Group 1:
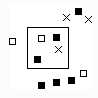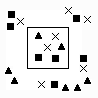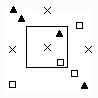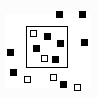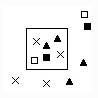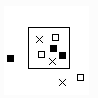
Group 2:
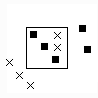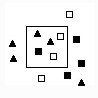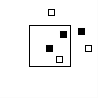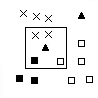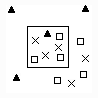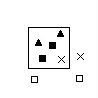
Rule separating the two groups: Ratio of inside to outside identical shapes is constant vs. not so.
Concepts: fraction, inside, interior_exterior, percentage, ratio
Author: "Lewis"